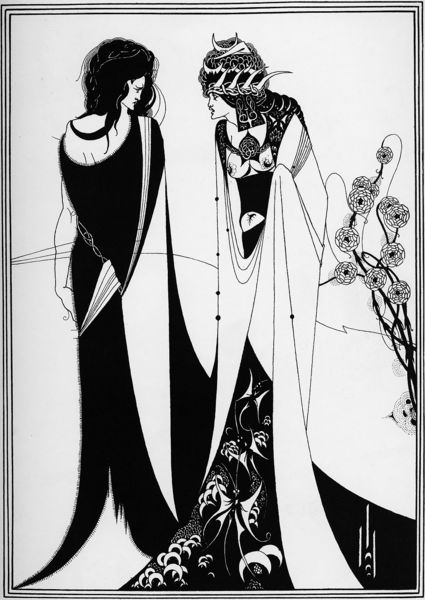
Titel: Johannes und Salome
Künstler: Aubrey Beardsley
Institution: Privatbesitz
Schlagwörter: dunkel, kopf, mann, nackt, weiß, frauen, blume, blumen, brust, frau, frisur, hell, hut, kleid, rücken, schwarz, skizze, zeichnung, gespräch, ornament, gewand, haare, mantel, mutter, pflanze, kopfbedeckung, brüste, holzschnitt, grafik, graphik, monochrom, weis, jugendstil, melancholisch, robe, nabel, klinger, max klinger, klimt, mond, druck, schwarz weiss, jugenstil, stich, ornamental, verziehrung, schwarzweis, geänder, signtaur, japainsch